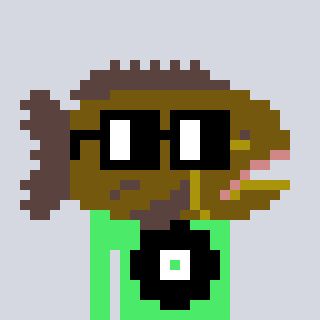
a pixel art character with square black glasses, a grouper-shaped head and a teal-colored body on a cool background